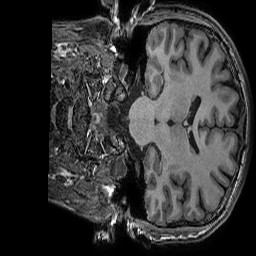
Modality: T1w
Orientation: coronal
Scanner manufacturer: ge
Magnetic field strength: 3 T
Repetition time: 0.008156 s
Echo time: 0.00318 s